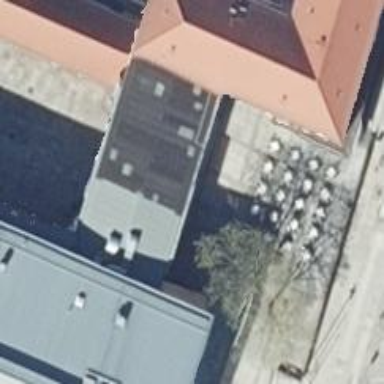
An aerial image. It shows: Theatre.